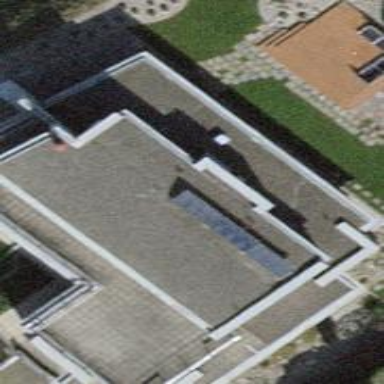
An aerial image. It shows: Small solar photovoltaic panel generator on the roof of building.